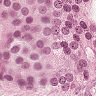
Metastatic tissue present: yes